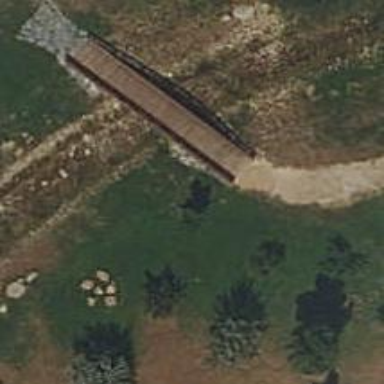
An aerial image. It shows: Track road on bridge.